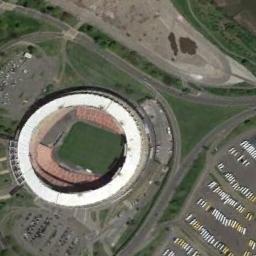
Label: stadium